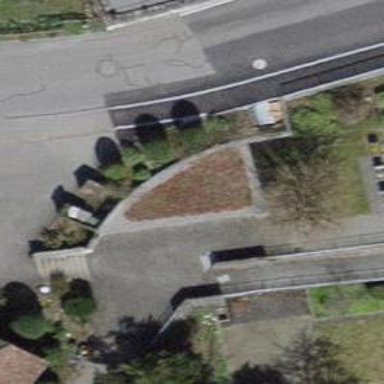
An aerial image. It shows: Brown bench.